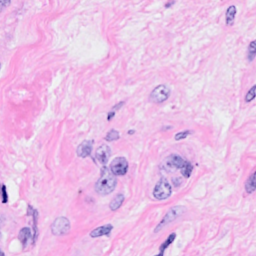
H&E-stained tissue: Breast